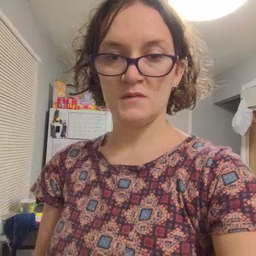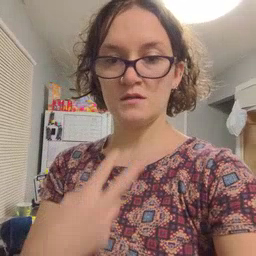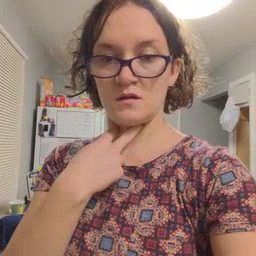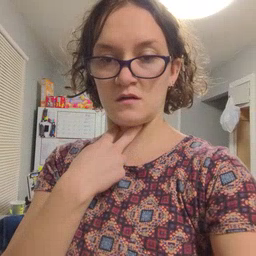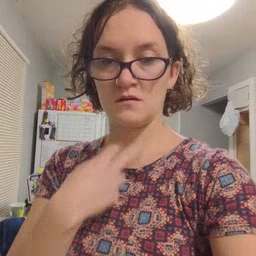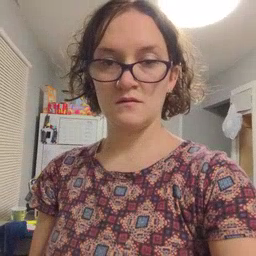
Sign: stuck